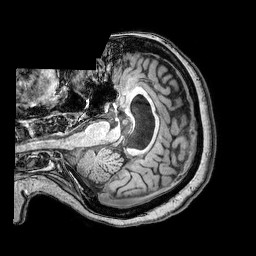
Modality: T1w
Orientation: axial
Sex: female
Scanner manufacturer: philips
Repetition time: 0.008229 s
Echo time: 0.00377 s